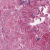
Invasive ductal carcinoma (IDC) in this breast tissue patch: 0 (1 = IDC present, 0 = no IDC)